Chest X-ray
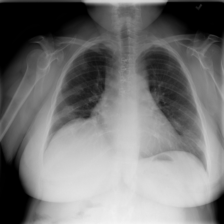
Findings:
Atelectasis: positive
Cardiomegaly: negative
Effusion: negative
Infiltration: negative
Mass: negative
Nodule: positive
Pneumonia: negative
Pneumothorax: negative
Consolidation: negative
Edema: negative
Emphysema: negative
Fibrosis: negative
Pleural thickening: negative
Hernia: negative